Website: bh-photo
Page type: payment
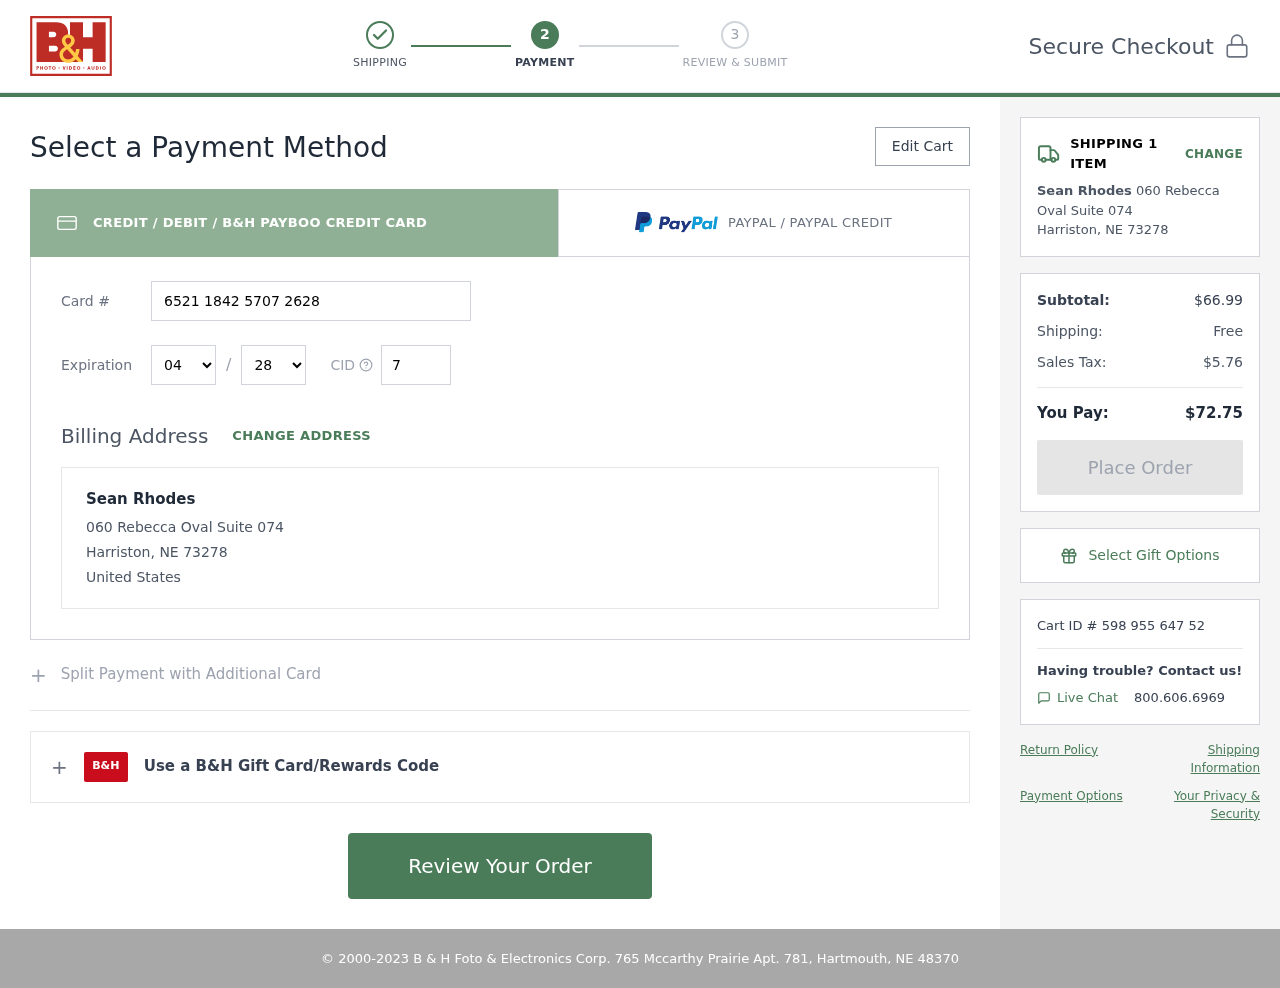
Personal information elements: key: PII_CARD_CVV
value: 737
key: PII_CARD_EXPIRY_MONTH
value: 04
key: PII_CARD_EXPIRY_YEAR
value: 28
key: PII_CARD_NUMBER
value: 6521 1842 5707 2628
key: PII_CITY_STATE_ZIP
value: Harriston, NE 73278
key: PII_COUNTRY
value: United States
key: PII_FULLNAME
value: Sean Rhodes
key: PII_STREET
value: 060 Rebecca Oval Suite 074
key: PII_FULLNAME2
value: Sean Rhodes
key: PII_CITY
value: Harriston
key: PII_STATE_ABBR
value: NE
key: PII_POSTCODE
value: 73278
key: PII_POSTCODE_FULL
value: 73278
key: PII_CITY_STATE
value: Harriston, NE
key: PII_POSTCODE_NUMERIC
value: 73278
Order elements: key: ORDER_NUM_ITEMS
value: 1
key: ORDER_SUBTOTAL
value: $66.99
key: ORDER_SHIPPING_COST
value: Free
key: ORDER_TAX
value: $5.76
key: ORDER_TOTAL
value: $72.75
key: ORDER_ID
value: Cart ID # 598 955 647 52